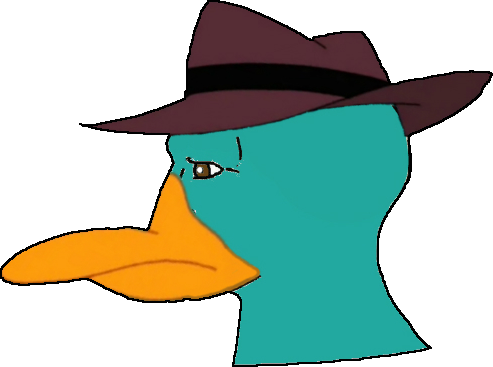
Label: 4_Yes_Chad